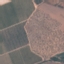
Label: PermanentCrop